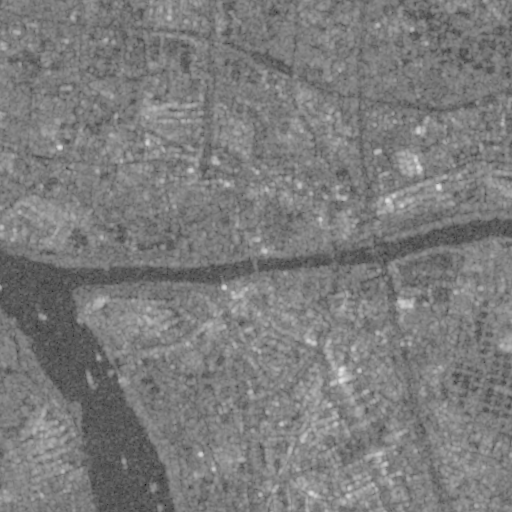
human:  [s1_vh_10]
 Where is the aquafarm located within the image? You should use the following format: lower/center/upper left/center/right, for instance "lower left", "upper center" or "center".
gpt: The aquafarm is located in the lower left of the image.
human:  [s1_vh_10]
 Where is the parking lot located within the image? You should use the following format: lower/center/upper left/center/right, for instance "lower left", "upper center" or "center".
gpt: The parking lot is located in the center of the image.
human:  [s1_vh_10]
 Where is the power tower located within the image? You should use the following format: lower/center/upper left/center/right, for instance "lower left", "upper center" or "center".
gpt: There is no power tower in the image.

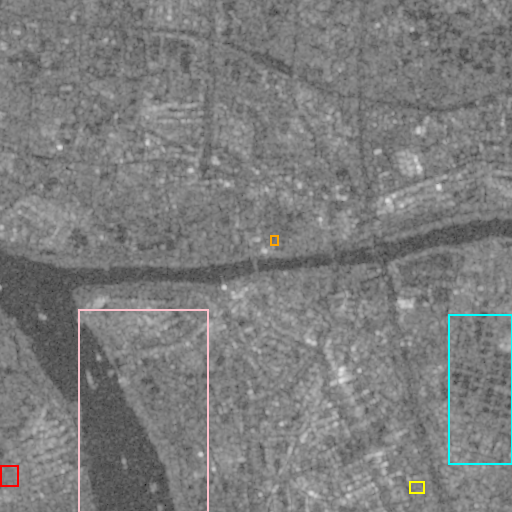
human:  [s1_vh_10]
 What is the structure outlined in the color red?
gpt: The structure outlined in red is an aquafarm.
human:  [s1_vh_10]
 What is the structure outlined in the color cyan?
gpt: The structure outlined in cyan is a crop field.
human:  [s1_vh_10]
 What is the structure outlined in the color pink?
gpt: The structure outlined in pink is a park.
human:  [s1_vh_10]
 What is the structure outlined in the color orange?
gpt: The structure outlined in orange is a parking lot.
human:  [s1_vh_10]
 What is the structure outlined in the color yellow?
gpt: The structure outlined in yellow is a power substation.
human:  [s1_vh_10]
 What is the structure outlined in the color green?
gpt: There is no green outline.